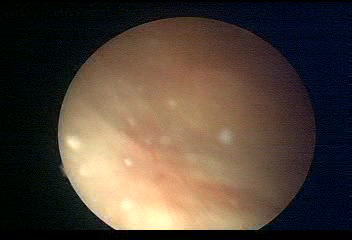
Modality: WLC
Class: Normal mucosa
Bladder cancer association: No